Field crop: maize
Growth stage: 2
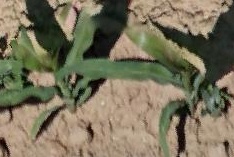
Species: maize